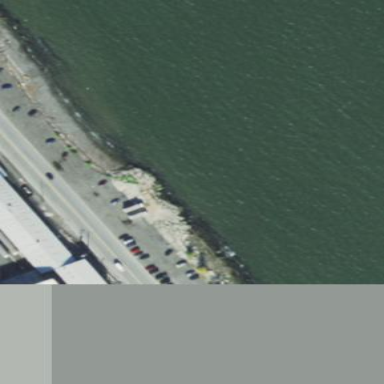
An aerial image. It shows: Breakwater structure.